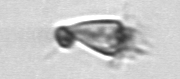
Label: Paratontonia_gracillima